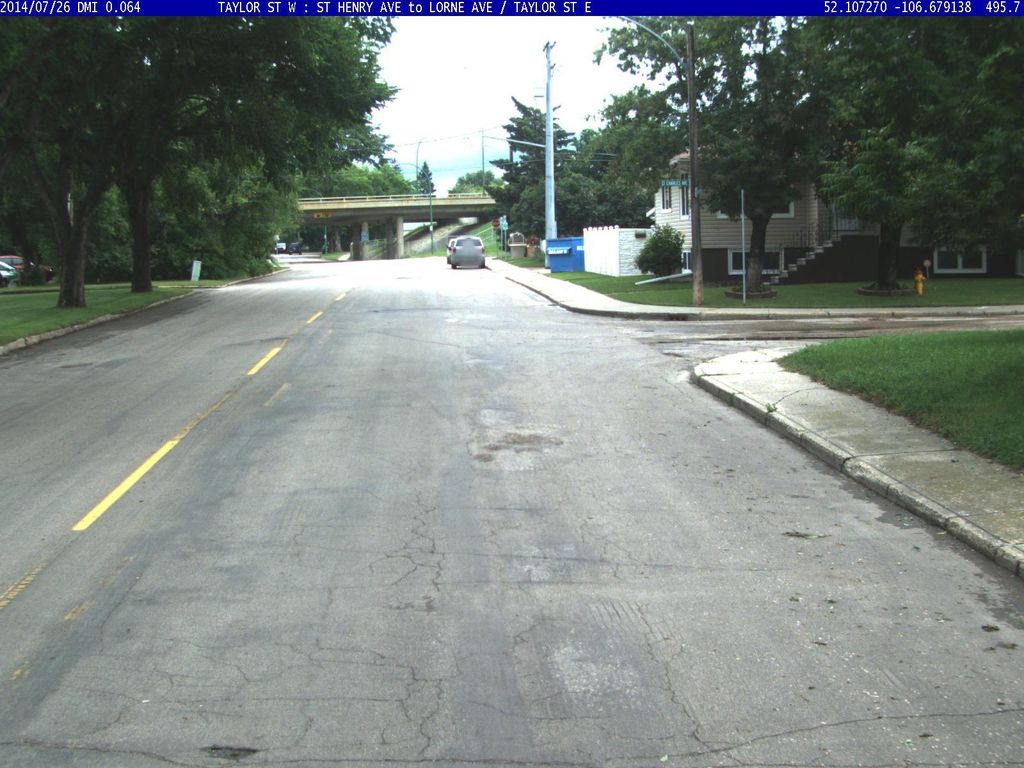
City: saskatoon